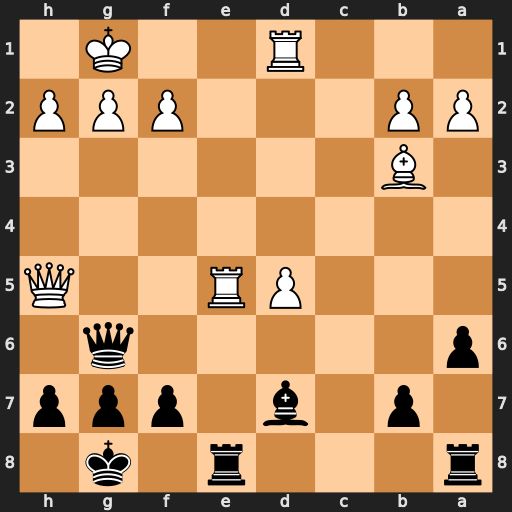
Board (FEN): r3r1k1/1p1b1ppp/p5q1/3PR2Q/8/1B6/PP3PPP/3R2K1
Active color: b
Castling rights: -
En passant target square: -
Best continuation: Qxh5 Rxh5 Bg4 f3 Bxh5